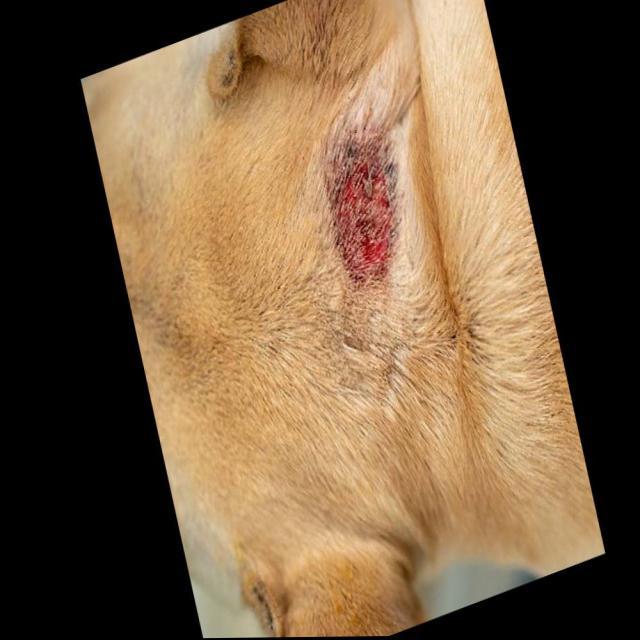
Canine ringworm (Dermatophytosis) — fungal infection caused by Microsporum or Trichophyton. Presents with circular alopecia, scaling, crusting, and broken hairs.